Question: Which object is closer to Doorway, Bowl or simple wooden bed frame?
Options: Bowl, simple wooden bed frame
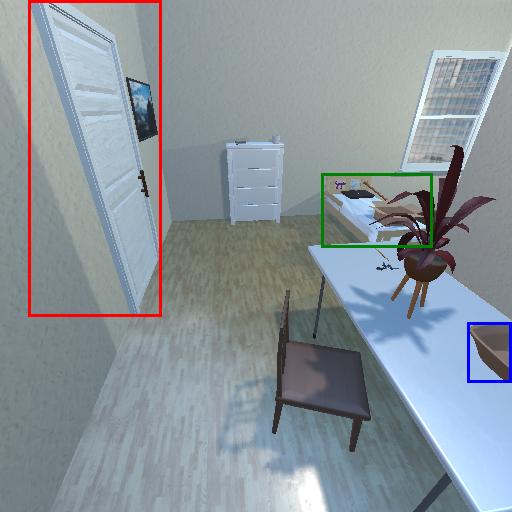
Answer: Bowl